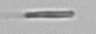
Label: fiber